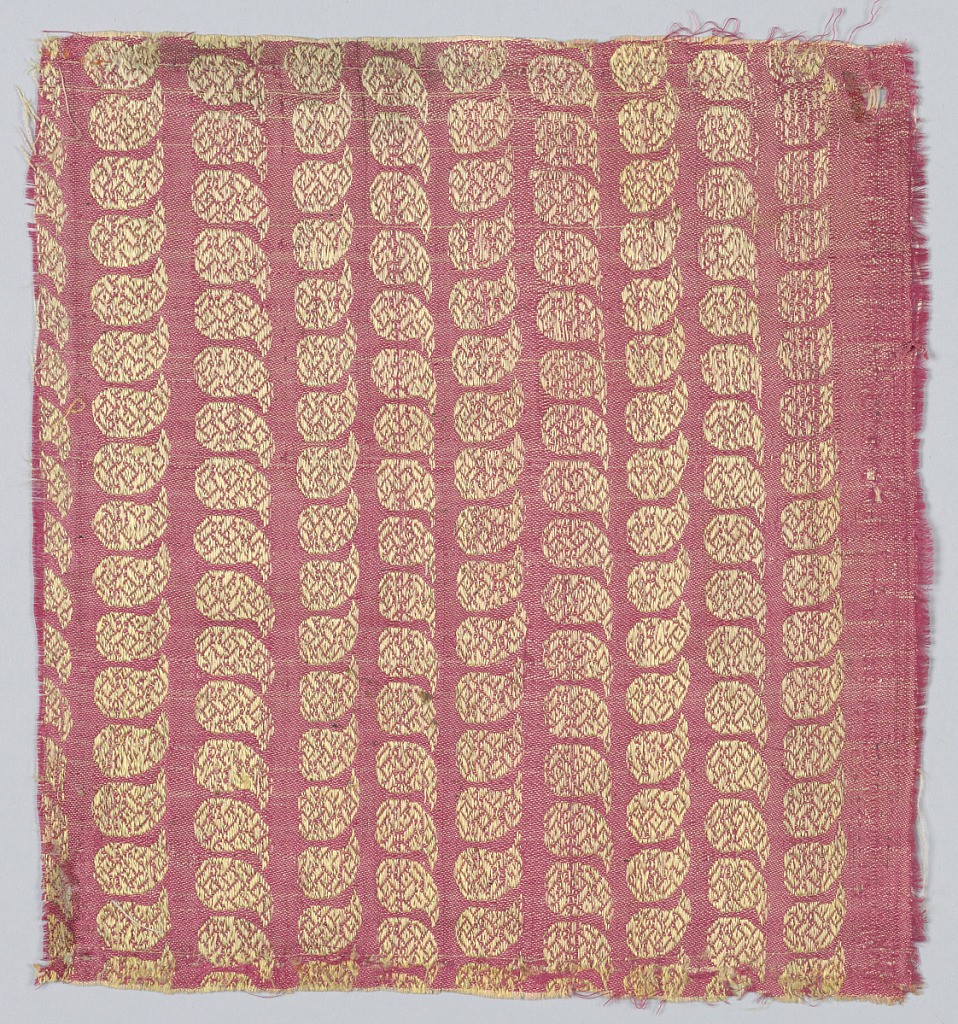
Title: Fragment
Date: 19th century
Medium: silk, metallics Technique: plain compound twill weave
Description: Woven length has a design of cones (paisley motifs) turning in alternate directions on a rose silk ground.